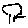
Label: tree